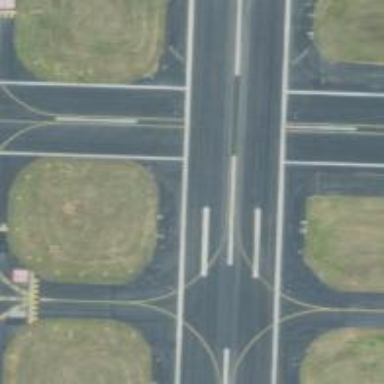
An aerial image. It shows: Image of taxiway at airport.